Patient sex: F
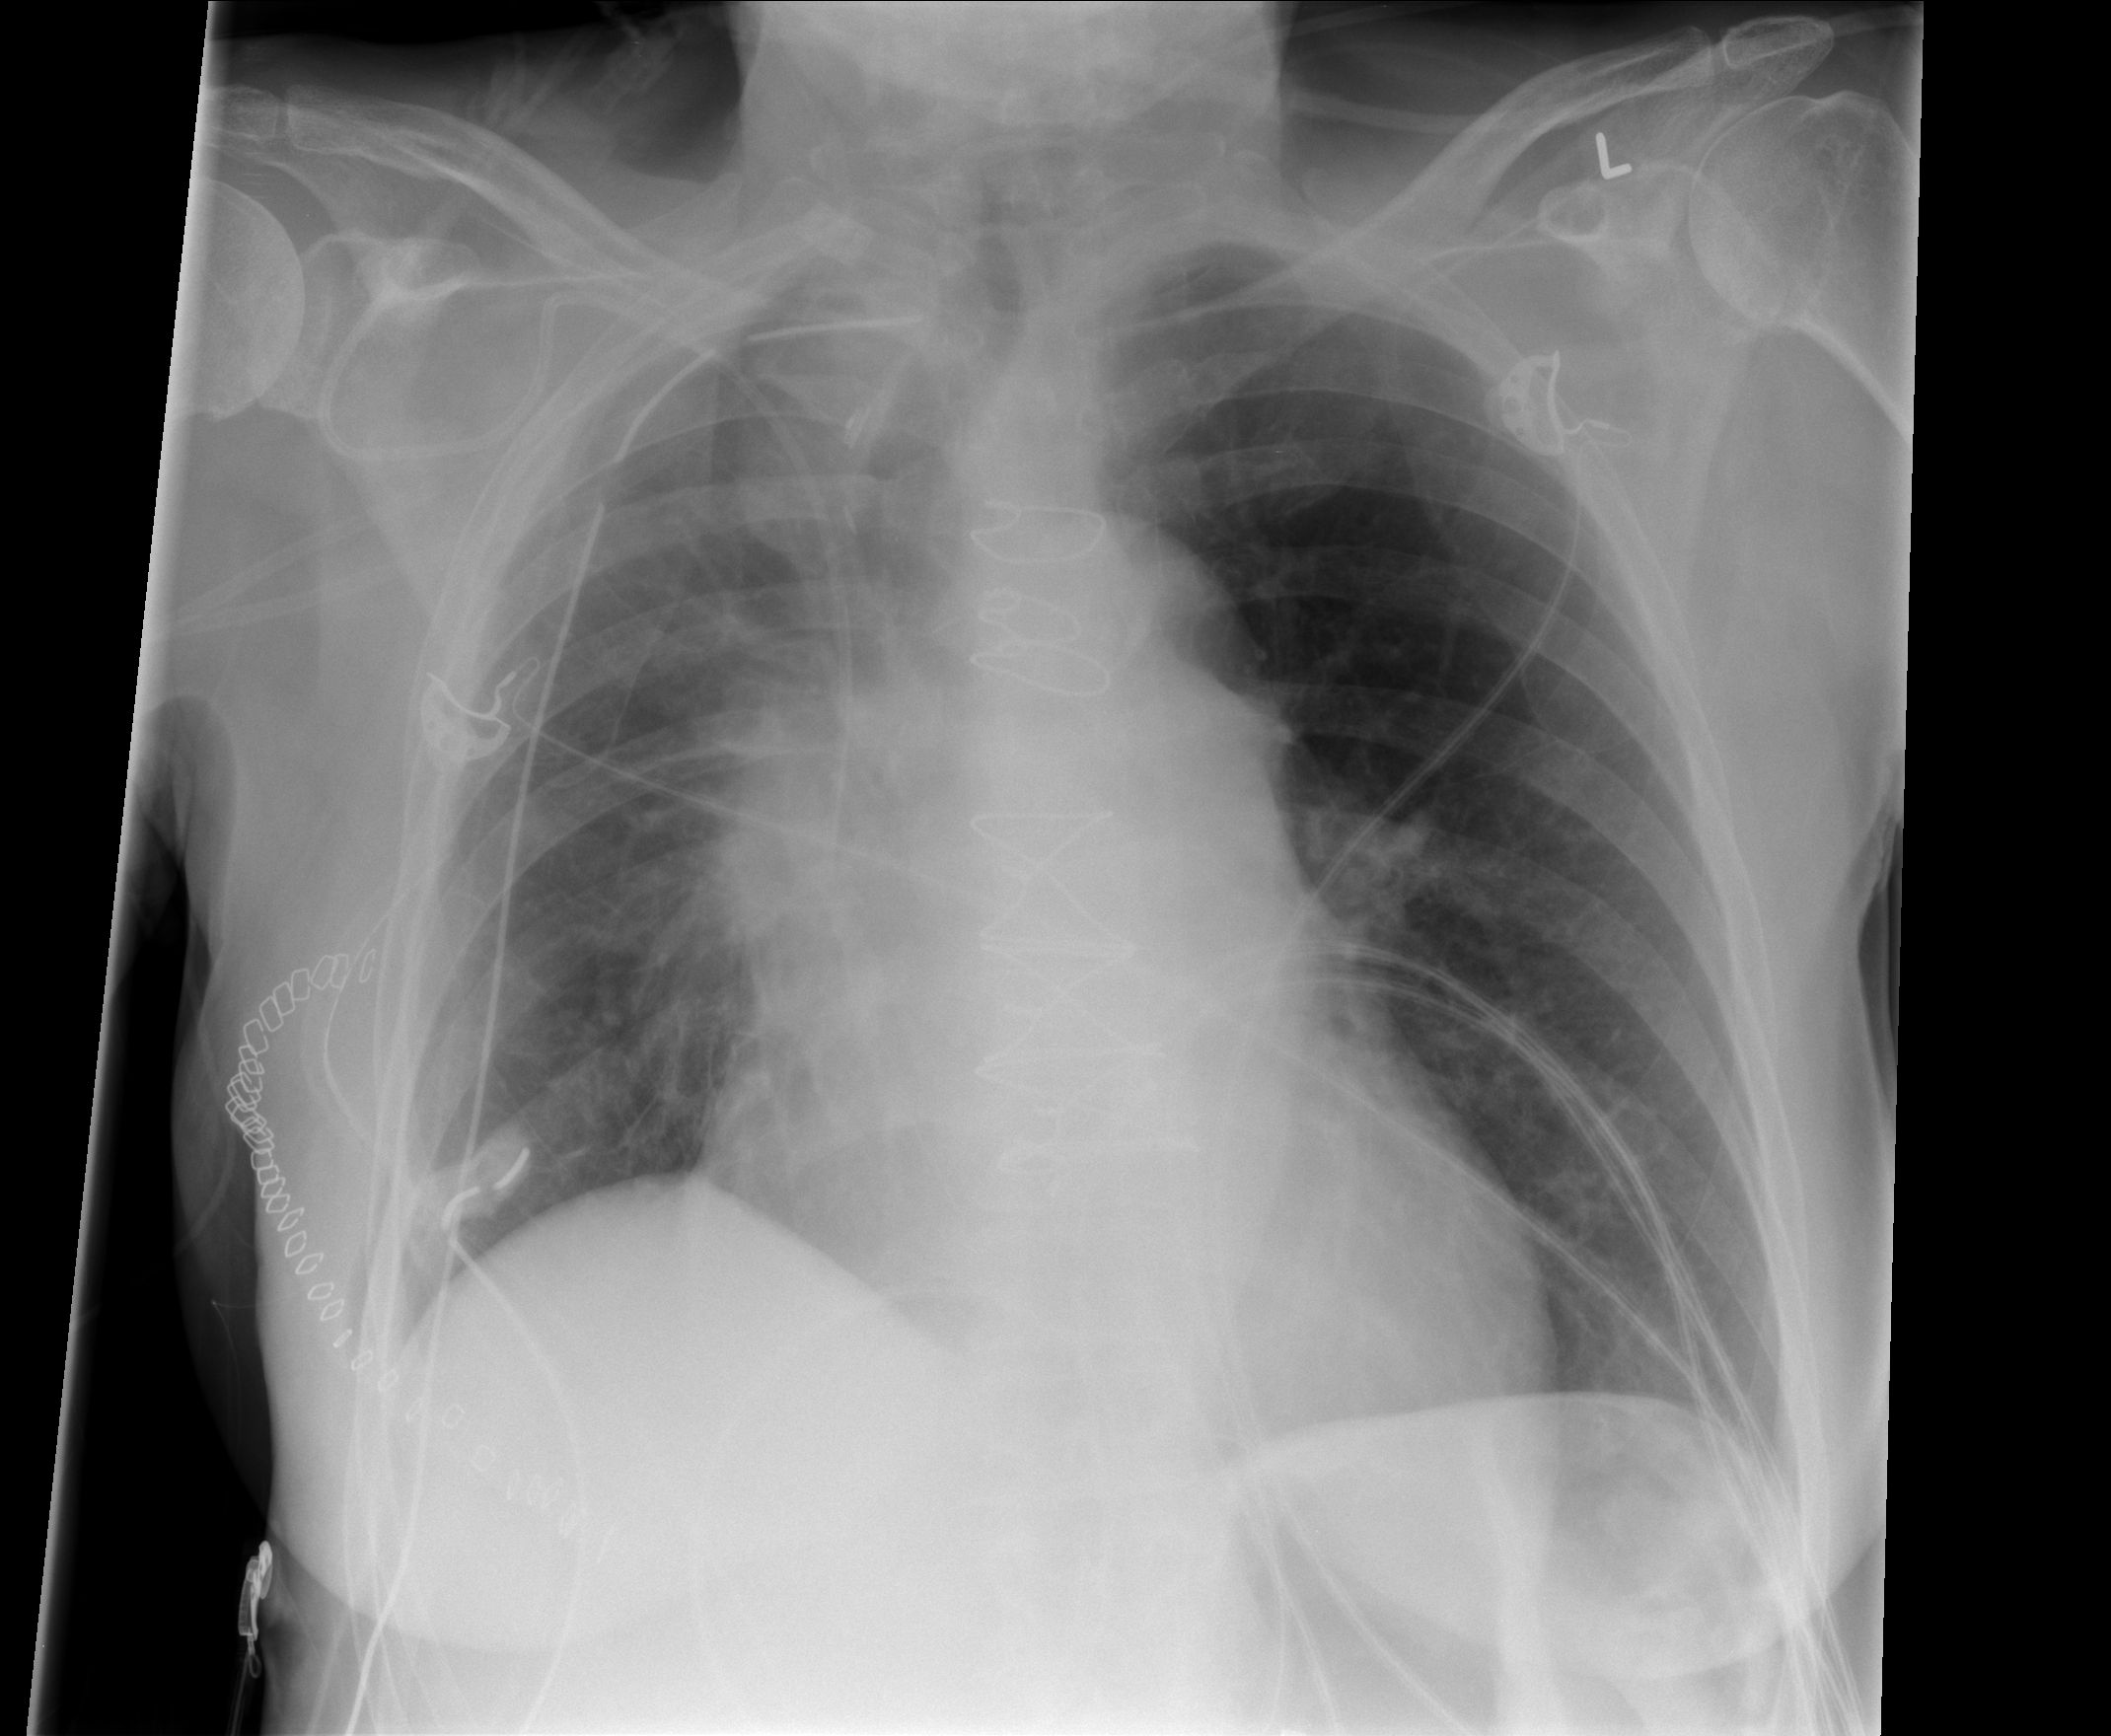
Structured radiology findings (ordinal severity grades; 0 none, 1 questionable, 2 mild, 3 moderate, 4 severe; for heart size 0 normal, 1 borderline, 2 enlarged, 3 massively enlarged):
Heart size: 2
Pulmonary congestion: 0
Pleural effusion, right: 0
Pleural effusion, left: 0
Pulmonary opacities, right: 0
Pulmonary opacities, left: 0
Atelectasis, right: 2
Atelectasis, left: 0